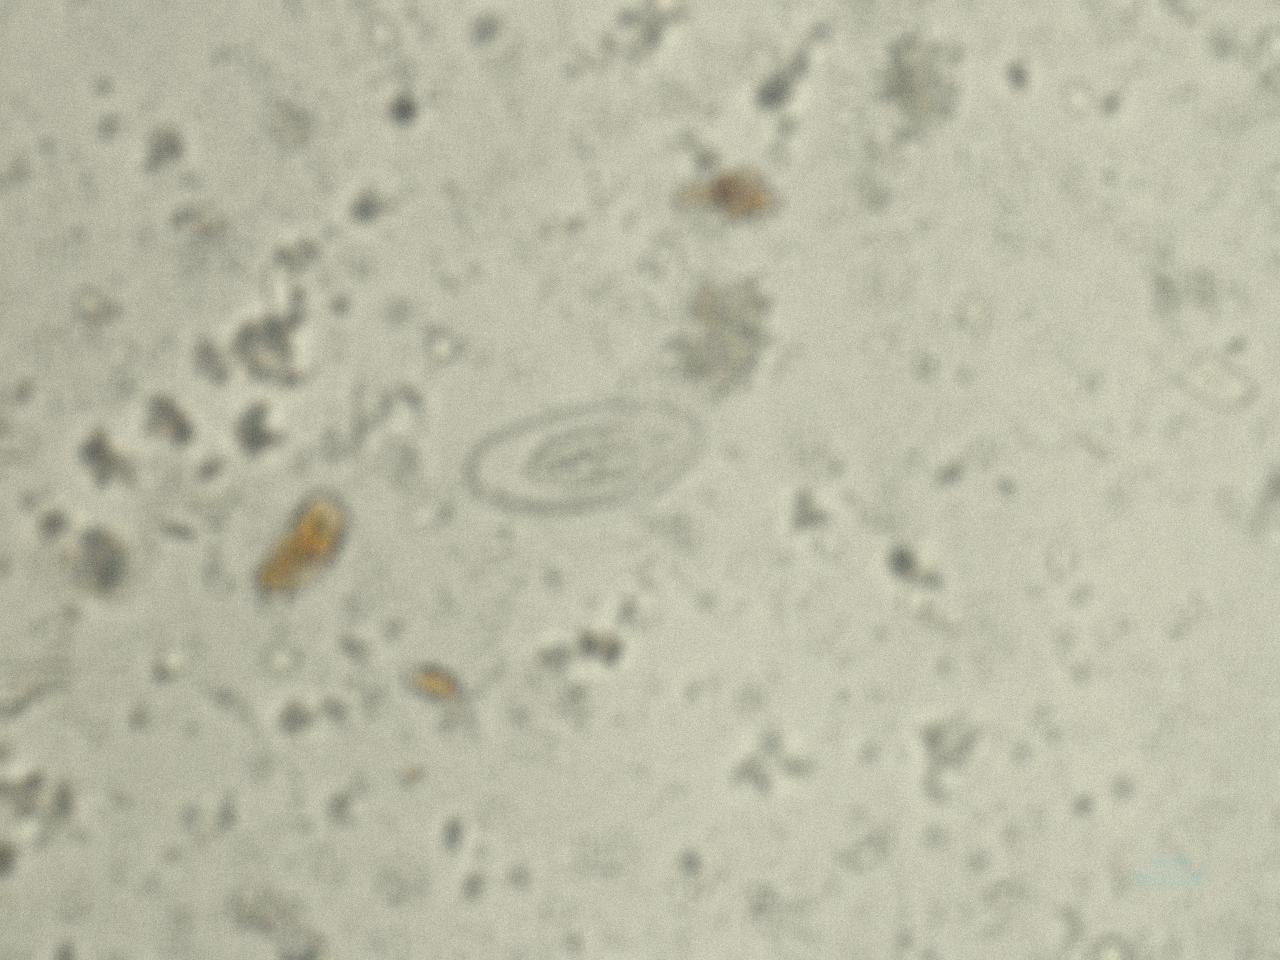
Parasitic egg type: Enterobius vermicularis